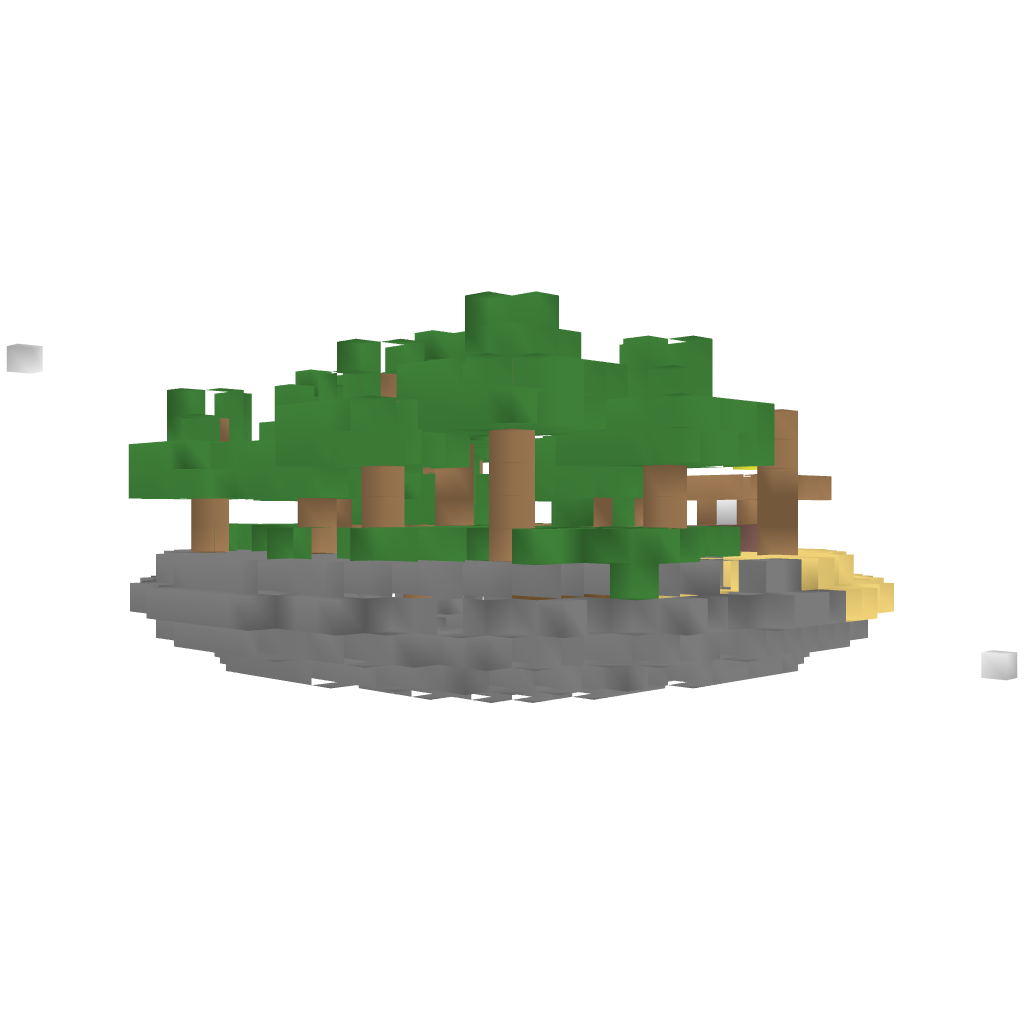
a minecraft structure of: small floating island good quality a lot of earth